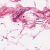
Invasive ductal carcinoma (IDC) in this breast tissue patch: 0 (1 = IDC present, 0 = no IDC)